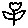
Label: flower